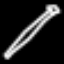
Label: pencil